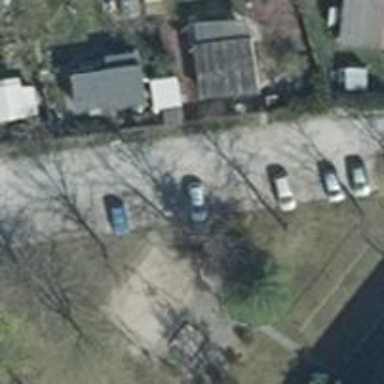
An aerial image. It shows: Paved footway.